Question: Find the horizontal coordinate of the first time the ball hits the ground. The result is rounded down to the nearest integer. Note that there is no energy loss in the event of a collision
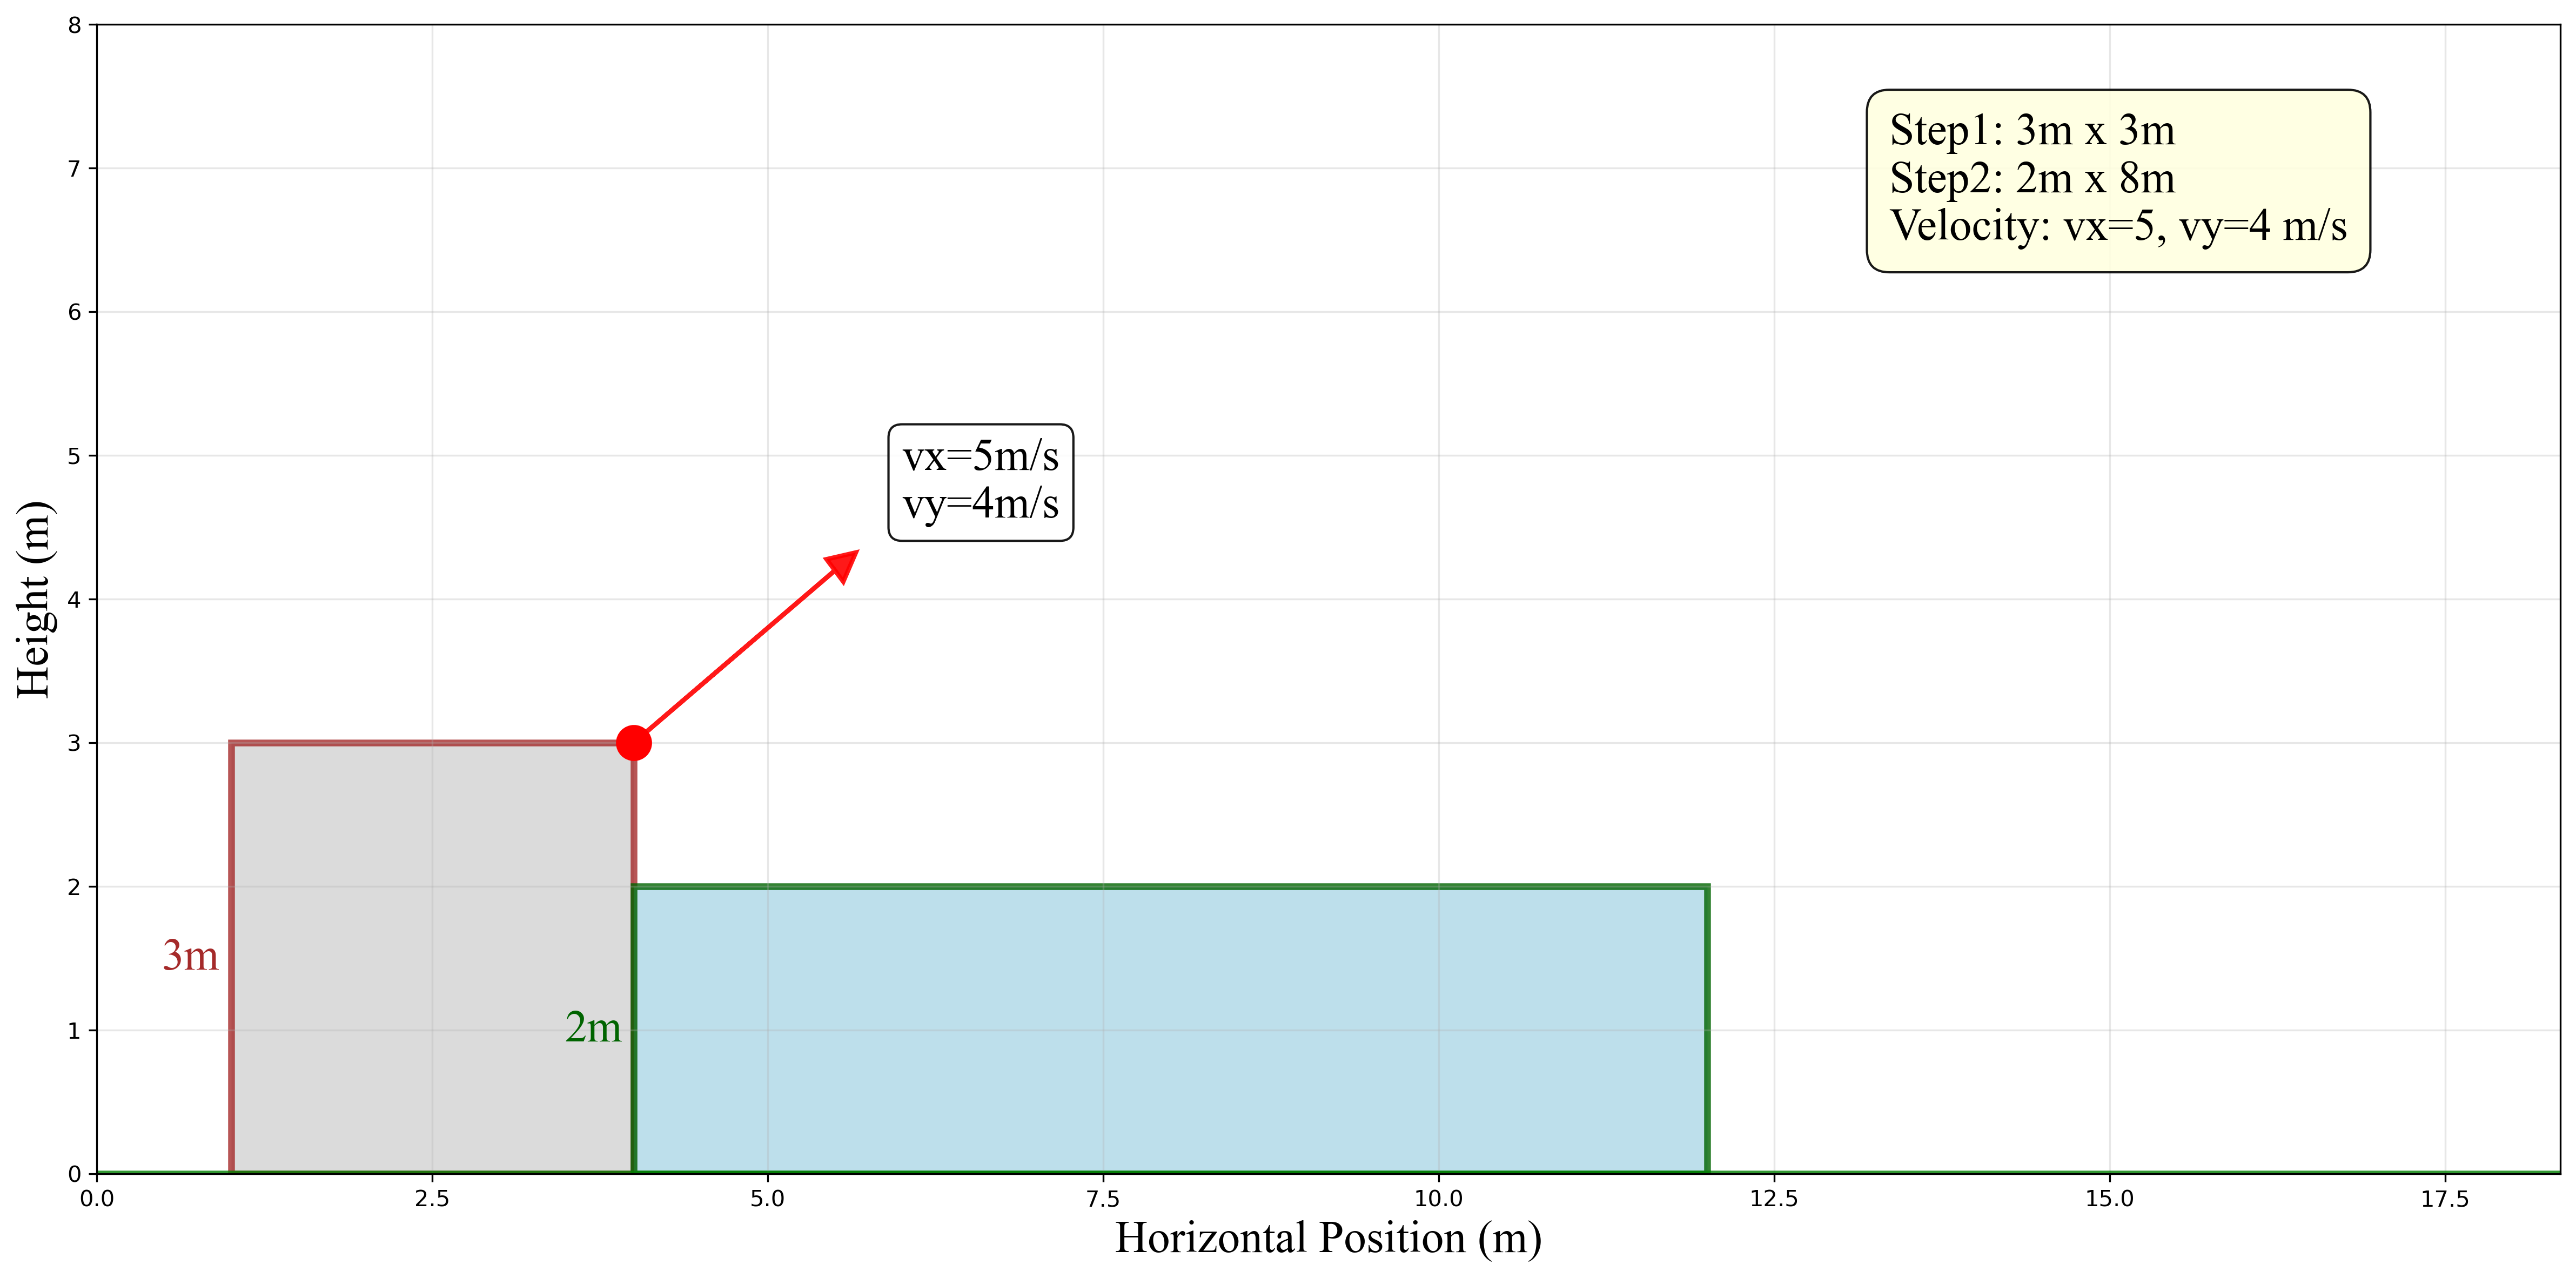
Answer: 16